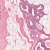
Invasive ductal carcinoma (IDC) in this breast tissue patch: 0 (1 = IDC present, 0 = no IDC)